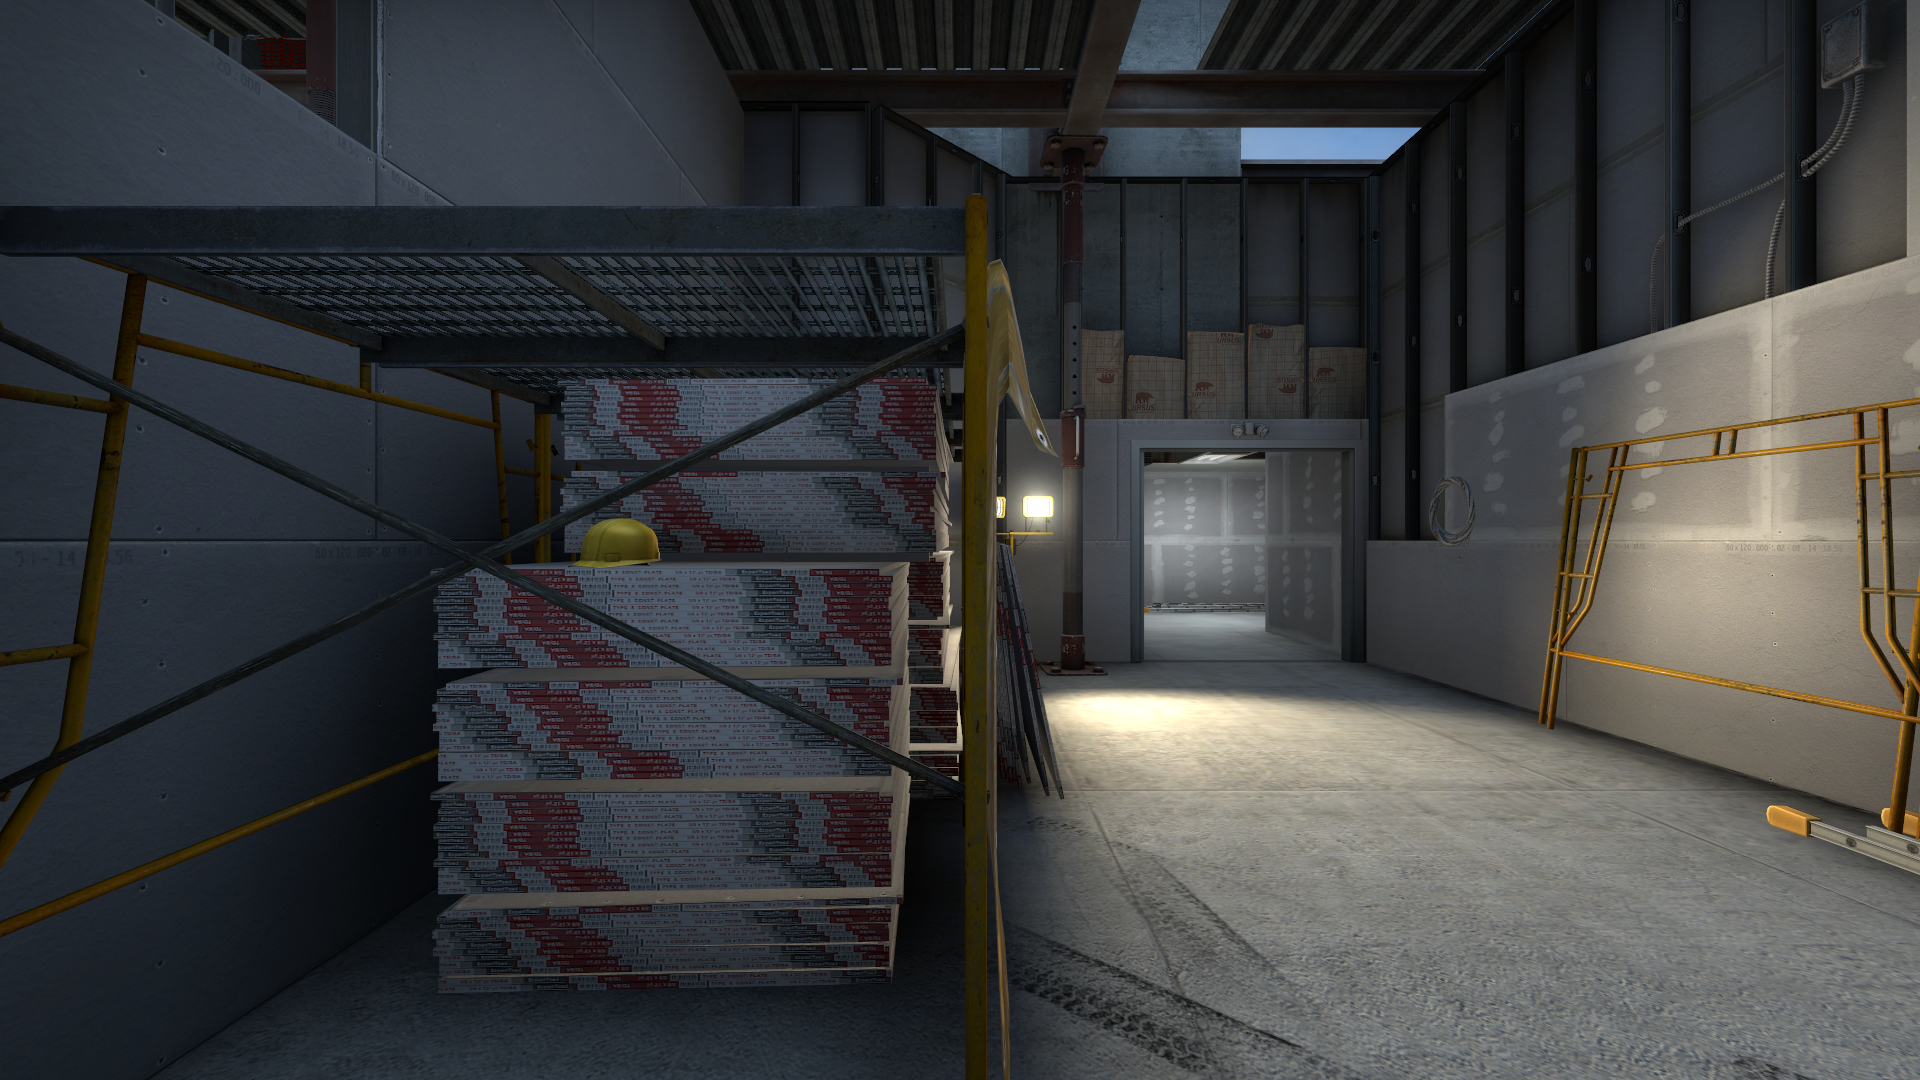
Map: de_vertigo